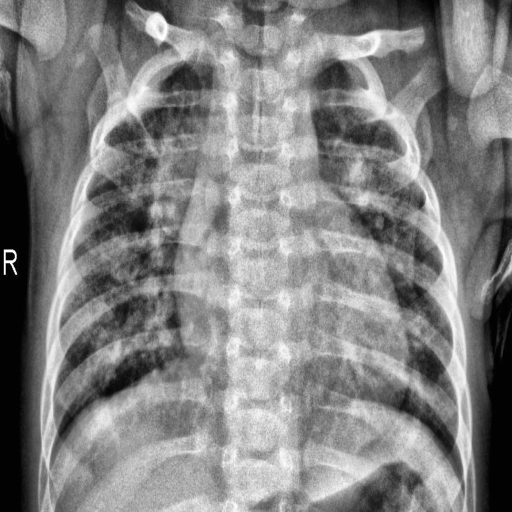
Finding: PNEUMONIA